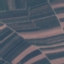
Label: PermanentCrop